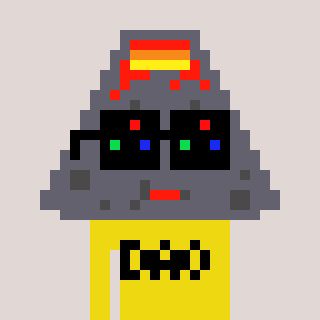
a pixel art character with square black sunglasses, a volcano-shaped head and a yellow-colored body on a warm background